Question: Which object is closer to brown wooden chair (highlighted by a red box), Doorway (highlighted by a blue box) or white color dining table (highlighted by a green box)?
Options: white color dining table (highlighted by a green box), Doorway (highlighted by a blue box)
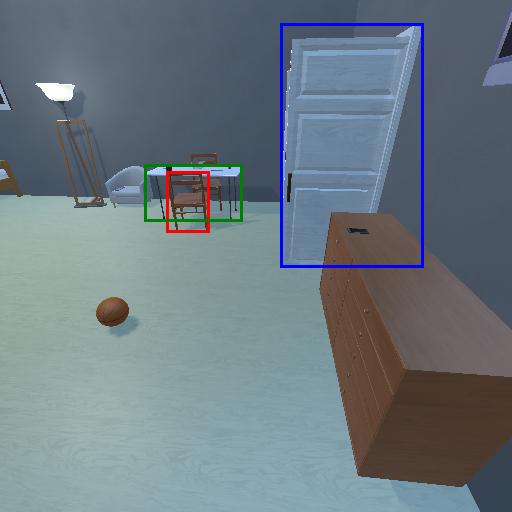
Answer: white color dining table (highlighted by a green box)